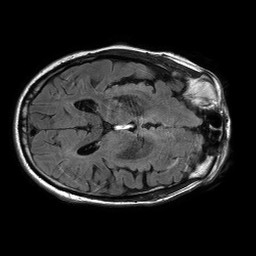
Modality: FLAIR
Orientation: axial
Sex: male
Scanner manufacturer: philips
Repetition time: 11 s
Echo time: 0.125 s